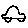
Label: car